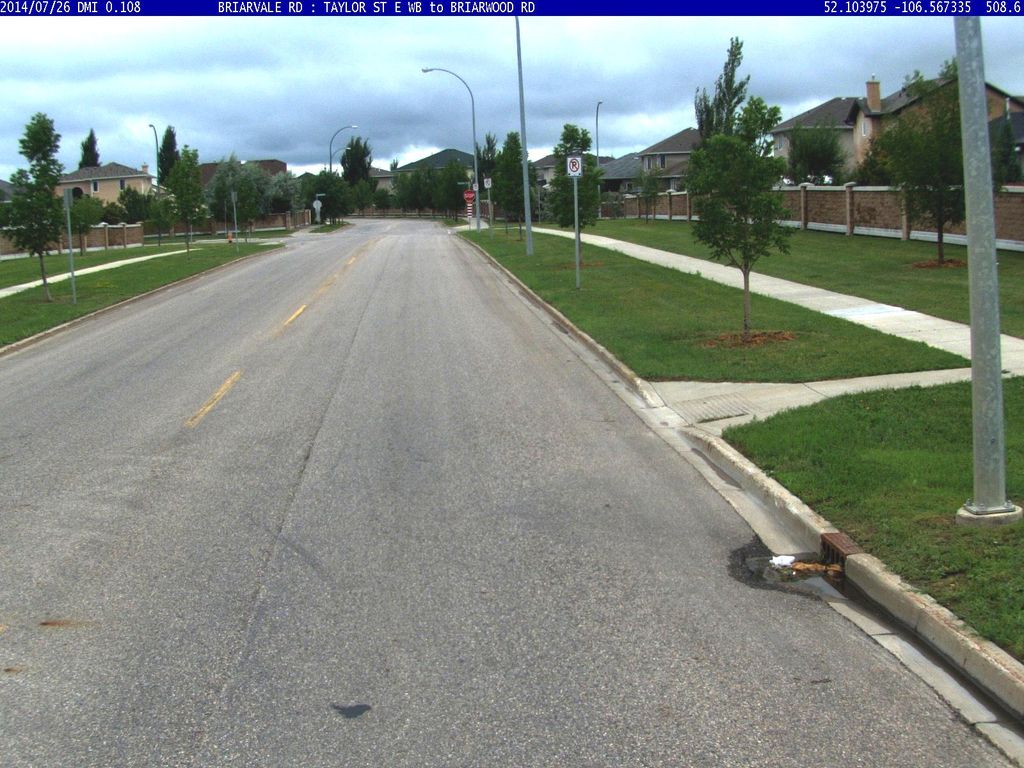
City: saskatoon